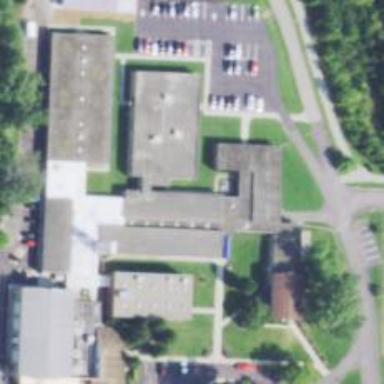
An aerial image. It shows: School.